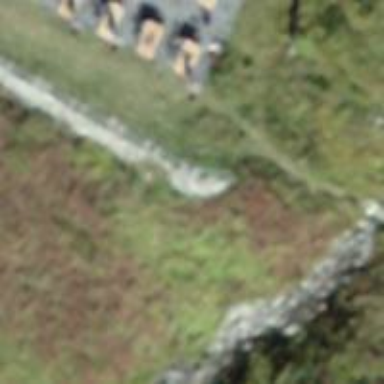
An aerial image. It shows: Retaining wall.